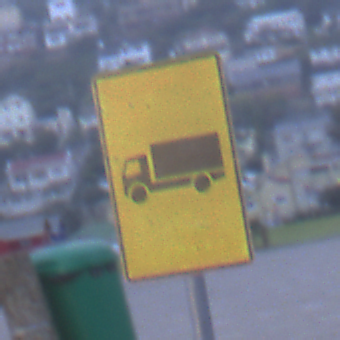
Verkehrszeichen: KFZZulaessigeGesamtmasse3Komma5TOhnePfeilsymbol
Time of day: SunriseSunset
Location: Outdoor (Urban)
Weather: Overcast
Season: NotSpecified
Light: Natural